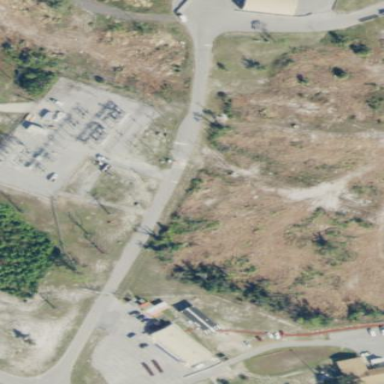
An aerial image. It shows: Distribution power substation secured by fence.